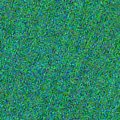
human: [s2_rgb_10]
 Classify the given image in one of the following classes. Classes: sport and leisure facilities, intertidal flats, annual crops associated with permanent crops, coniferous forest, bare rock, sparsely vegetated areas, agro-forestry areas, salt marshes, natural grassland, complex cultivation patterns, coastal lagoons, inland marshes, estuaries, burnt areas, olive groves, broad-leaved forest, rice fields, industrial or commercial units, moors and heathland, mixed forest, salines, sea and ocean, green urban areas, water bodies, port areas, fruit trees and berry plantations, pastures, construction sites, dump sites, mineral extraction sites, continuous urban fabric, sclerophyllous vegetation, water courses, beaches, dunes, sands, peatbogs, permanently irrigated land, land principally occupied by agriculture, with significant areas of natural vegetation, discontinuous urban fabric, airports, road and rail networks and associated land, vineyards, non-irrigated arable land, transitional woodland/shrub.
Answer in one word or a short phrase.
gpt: sea and ocean